Current action and preconditions to check: trajectory_clear

Your task: For each precondition in the list above, predict whether it will hold at this action.

Consider the current scene as observed from the mobile robot's camera, and analyze the predicted future states of all dynamic agents (e.g., people, animals, vehicles, or any moving entities) within the NEXT SECOND.

IMPORTANT: Only answer "very likely" if you are absolutely certain—based on strong, clear evidence—that a dynamic agent will violate the precondition in the predicted future state. Do NOT answer "very likely" for unlikely, ambiguous, or low-probability risks.

Ask yourself for each precondition: Is there a high probability, with clear and convincing evidence, that the predicted future states of any dynamic agent will interfere with the predicted future state of the currently executing action within the NEXT SECOND, causing that precondition to fail?

Assess the risk level based on these predictions. Use "likely" or "very likely" if motions create a clear risk of interference.

Use "neutral" or "improbable" if agents are nearby but their predicted paths are clearly diverging or non-conflicting.

Failure Risk Categories: "very improbable", "improbable", "neutral", "likely", "very likely"

Answer Format: Output ONLY the probability_of_failure value from these categories: "very improbable", "improbable", "neutral", "likely", "very likely"

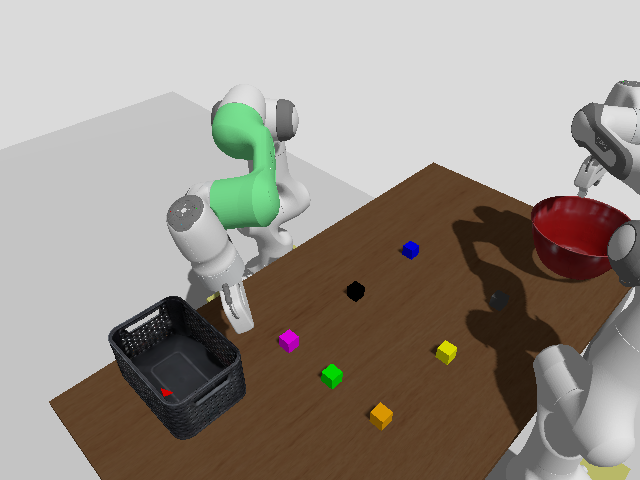

Answer: very improbable